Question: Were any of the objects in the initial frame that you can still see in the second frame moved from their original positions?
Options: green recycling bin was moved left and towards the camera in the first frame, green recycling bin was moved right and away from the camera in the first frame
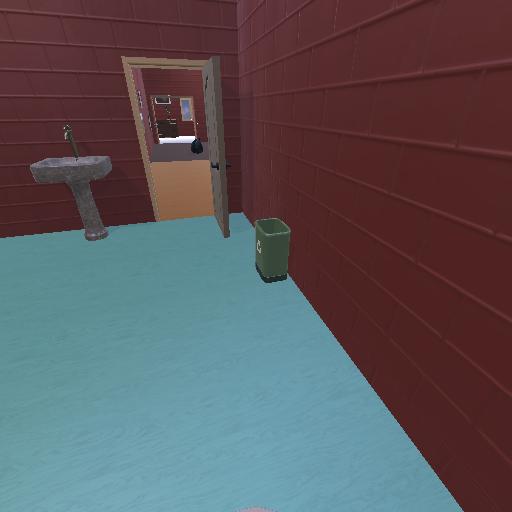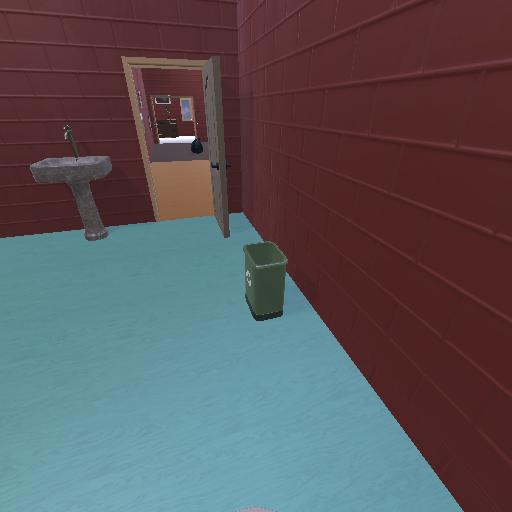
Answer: green recycling bin was moved left and towards the camera in the first frame